Question: I have encountered rather odd error in UITableViewCell. I have created a prototype cell in IB StoryBoard and then created it in standard way in UITableViewController. Somehow I am getting a graphical glitch pictured below.
Anybody has the same issue? It happens on both simulator and real device (iPhone 5).

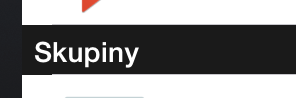
Answer: This is due to the separator of your cells.
You could remove the separator or set the left separator inset to zero. (select your table view in interface builder and tune the settings in the attributes inspector in the right panel)